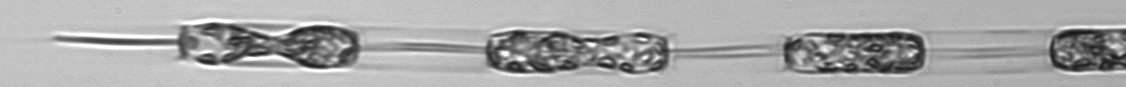
Label: Ditylum_brightwellii